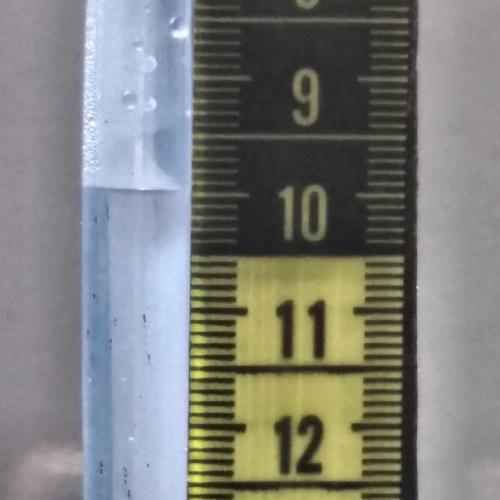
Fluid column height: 10.0 cm